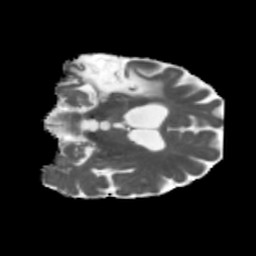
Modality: MD
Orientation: coronal
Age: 71
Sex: male
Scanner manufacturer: siemens
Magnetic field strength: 3 T
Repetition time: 5.47 s
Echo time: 0.0854 s